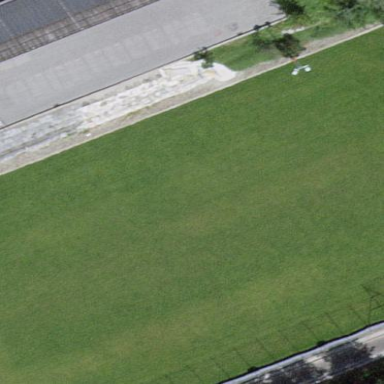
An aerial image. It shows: Soccer pitch for leisureland activities.